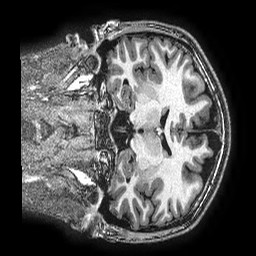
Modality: T1w
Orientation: coronal
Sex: male
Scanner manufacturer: ge
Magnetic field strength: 3 T
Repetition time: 0.0077 s
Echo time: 0.003436 s